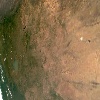
Label: land